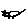
Label: cat